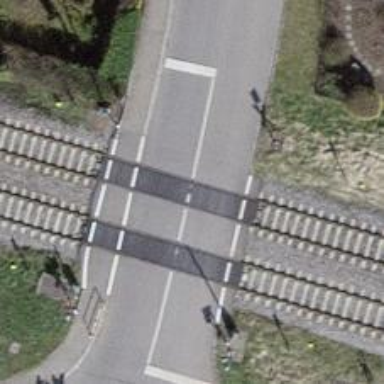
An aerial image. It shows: Level crossing along the railway.